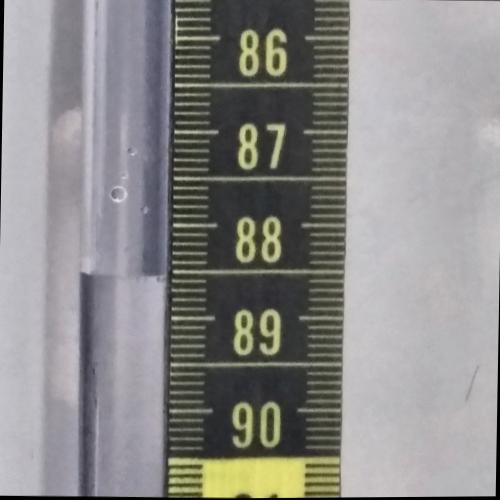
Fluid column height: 88.6 cm